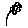
Label: flower